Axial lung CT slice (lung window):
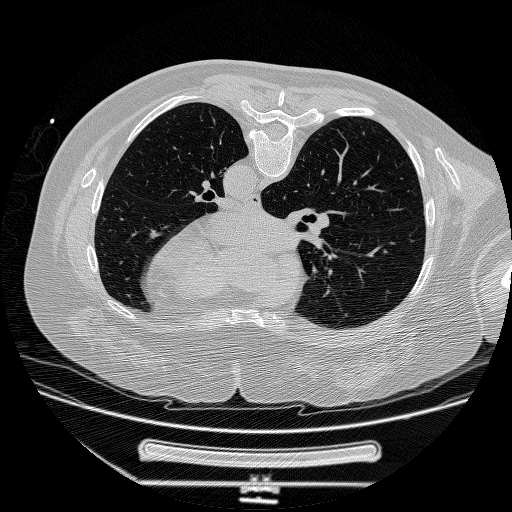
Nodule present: no